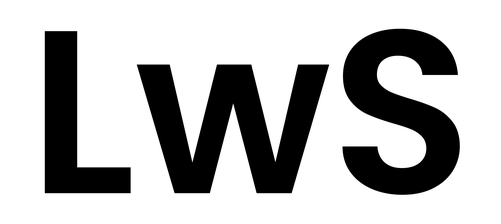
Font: Poppins-SemiBold